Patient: sex M, age 79
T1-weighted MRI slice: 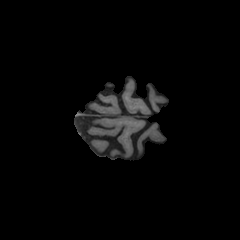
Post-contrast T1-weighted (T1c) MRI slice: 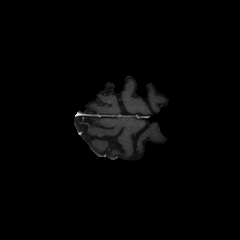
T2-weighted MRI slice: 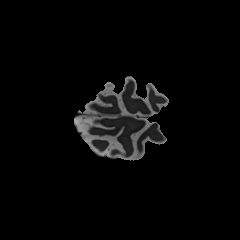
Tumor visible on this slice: no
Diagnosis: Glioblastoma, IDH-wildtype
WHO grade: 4